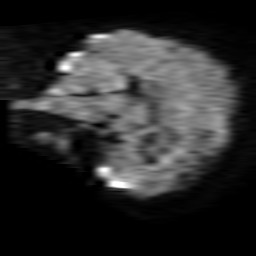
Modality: TRACE
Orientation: sagittal
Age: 31
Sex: female
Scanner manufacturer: philips
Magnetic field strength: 1.5 T
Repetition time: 4.81 s
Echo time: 0.07764 s